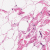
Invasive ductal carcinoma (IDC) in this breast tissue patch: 0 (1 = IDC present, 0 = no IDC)